Question: I have this problem(yellow line) in my jsp file which often caused my eclipse program keep no responding. Although my program can run, but how can i get a rid of this following line of code.

'''
Vector vFieldName = (Vector) session.getAttribute("table_vFieldName_"+TABLE_TYPE);
Vector vTable = session.getAttribute("table_vTable_"+TABLE_TYPE) == null ? new Vector(): (Vector) session.getAttribute("table_vTable_"+TABLE_TYPE);
for (int k=0;k<vTable.size();k++)
{
intSeqNo=vTable.size();
Vector vRow = (Vector) vTable.elementAt(k);
}
'''
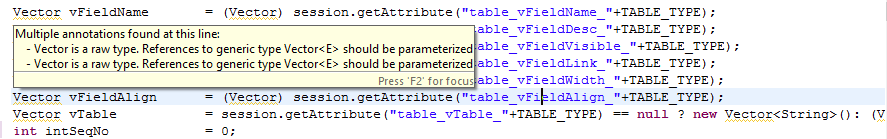
Answer: I don't think so these warnings would hang your IDE, these are harmless. And also it is always a best practice to specify the type for generics like 'Vectar<Object>' or 'Vectar<String>' or 'List<String>' or 'ArrayList<String>' etc and not use raw types.
Please read from updated sources and books. It is the era of Java-8 and not Java-1!
Anyways if still you want to get rid of these warnings then:
1. Right click on your project
2. Go to Properties
3. Search for "JSP"
4. Select JSP syntax and scroll down to Java as shown:
5. Click on Error/Warnings as shown
6. Scroll down to Generic types and select "Ignore" for Usage of raw types as shown:
7. Apply, rebuild project and you are done.
Also as a side suggestion, it is better to use 'ArrayList' or other 'List's instead of 'Vectar'. See <URL> for why not to use Vectar.
Also avoid using Java code as much as possible in JSPs though sometimes it might be necessary but in most case we can avoid. Use <URL> instead.